Interaction volume radius: 5 \u00c5
Interaction volume height: 40 \u00c5
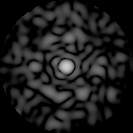
Disorder parameter: 0.8368